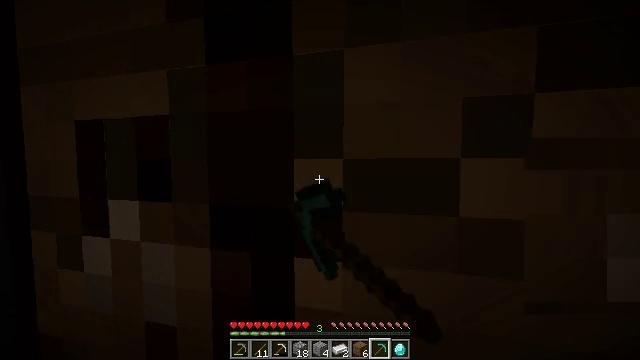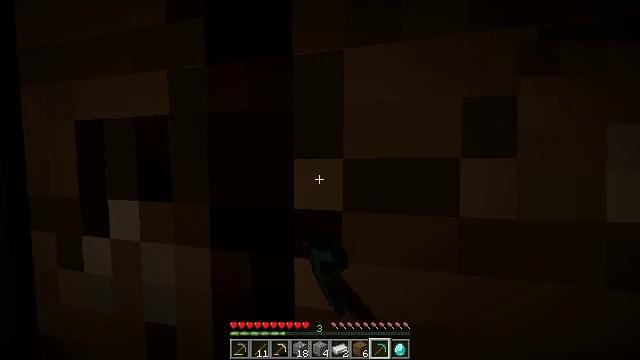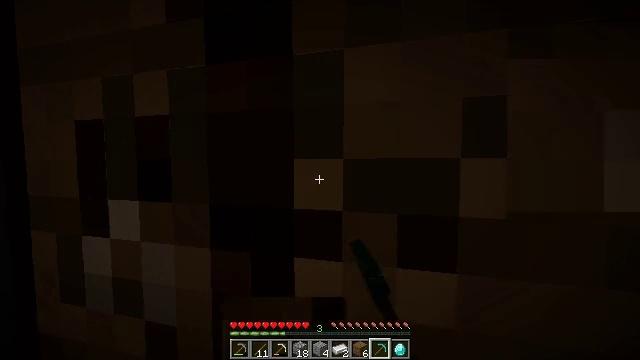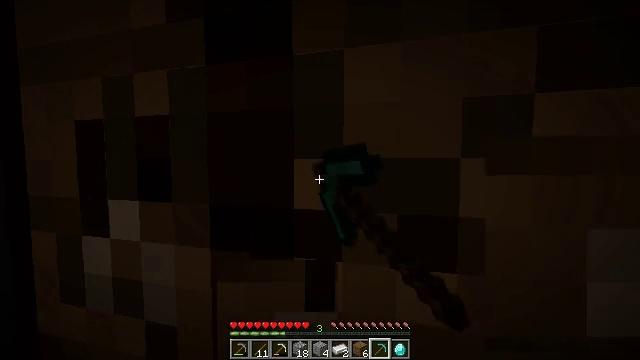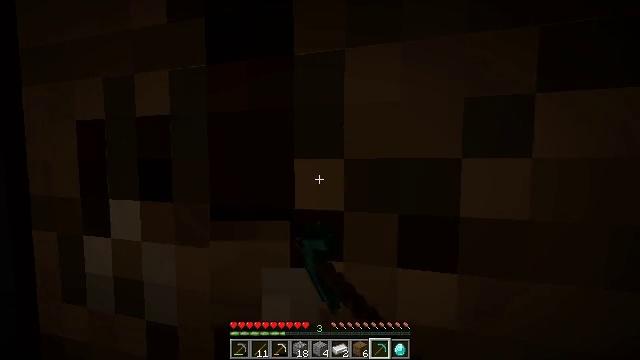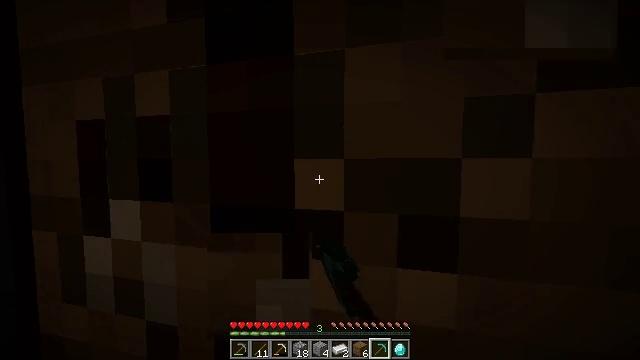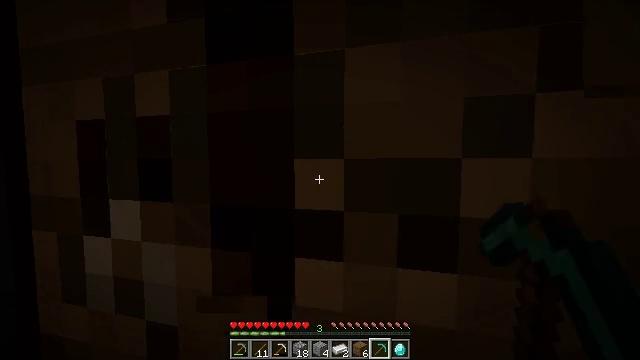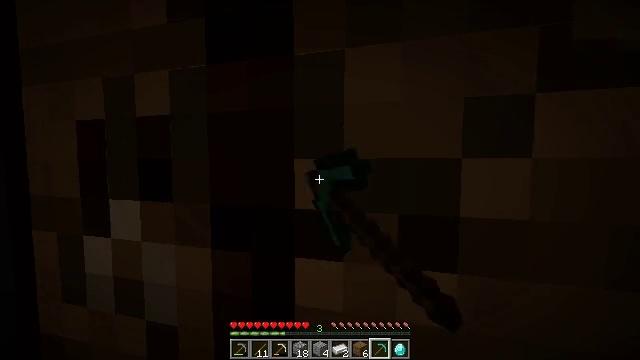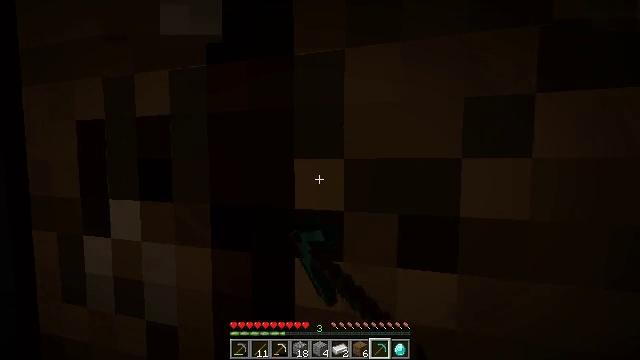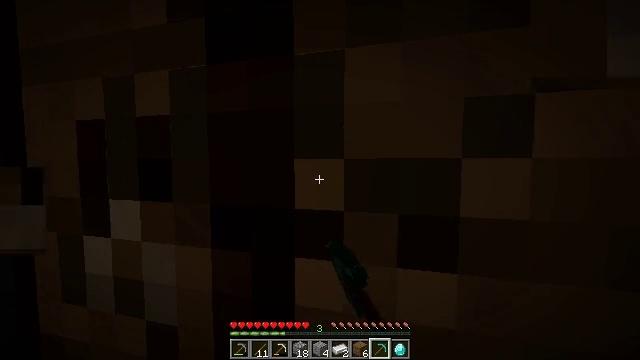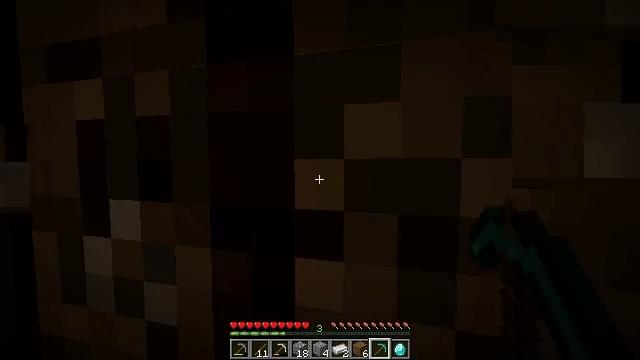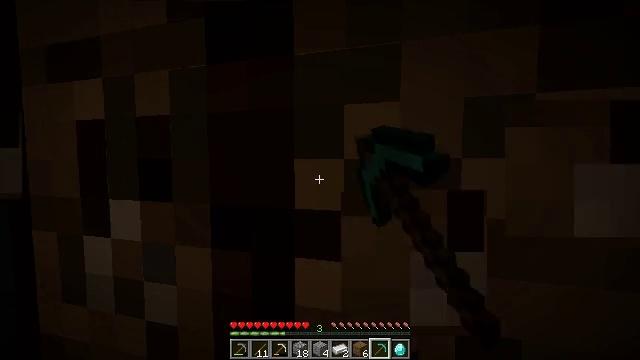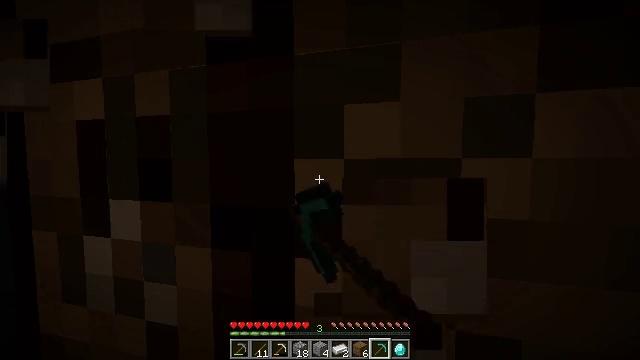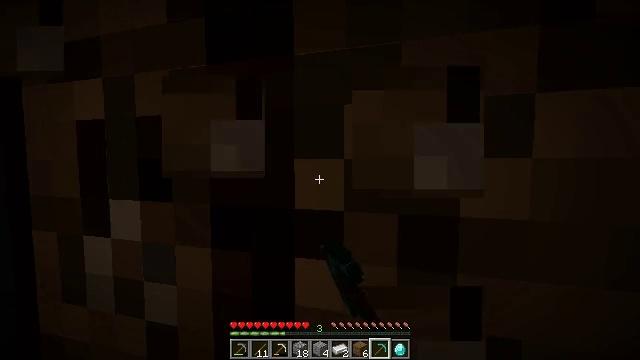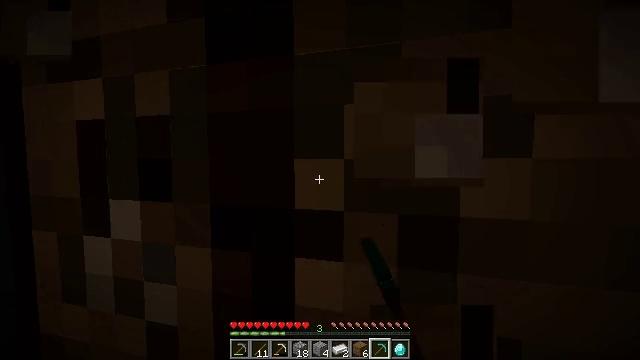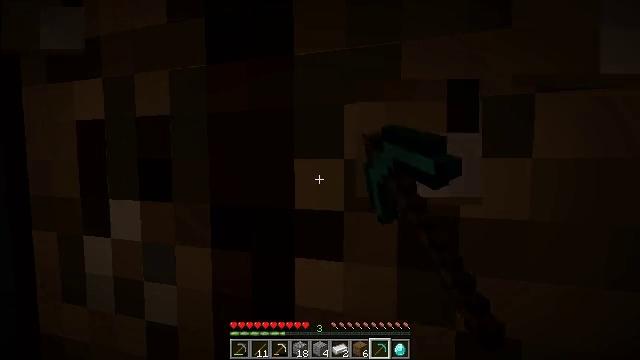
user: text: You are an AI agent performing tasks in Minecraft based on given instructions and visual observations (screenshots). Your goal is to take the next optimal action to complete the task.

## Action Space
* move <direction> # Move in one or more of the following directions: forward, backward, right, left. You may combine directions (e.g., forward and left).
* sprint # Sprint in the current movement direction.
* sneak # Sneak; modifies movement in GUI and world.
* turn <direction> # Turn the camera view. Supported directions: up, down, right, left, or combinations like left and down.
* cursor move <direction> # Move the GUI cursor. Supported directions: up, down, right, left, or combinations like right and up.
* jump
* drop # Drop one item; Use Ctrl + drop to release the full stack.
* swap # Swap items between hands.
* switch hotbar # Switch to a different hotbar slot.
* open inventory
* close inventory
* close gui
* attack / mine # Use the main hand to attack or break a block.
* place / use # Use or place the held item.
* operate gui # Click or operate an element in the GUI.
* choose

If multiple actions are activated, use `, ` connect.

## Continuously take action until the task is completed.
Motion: motion action
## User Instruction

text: Recycle the crafting table.
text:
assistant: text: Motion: attack / mine
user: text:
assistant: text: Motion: attack / mine
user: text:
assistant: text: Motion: attack / mine
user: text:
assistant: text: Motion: attack / mine
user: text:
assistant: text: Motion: attack / mine
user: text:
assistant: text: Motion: attack / mine
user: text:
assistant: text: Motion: attack / mine
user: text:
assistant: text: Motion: attack / mine
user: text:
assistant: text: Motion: attack / mine
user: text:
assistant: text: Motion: attack / mine
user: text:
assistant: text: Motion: attack / mine
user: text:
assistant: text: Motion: attack / mine
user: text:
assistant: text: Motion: attack / mine
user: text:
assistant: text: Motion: attack / mine
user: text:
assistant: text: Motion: attack / mine
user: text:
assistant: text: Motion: attack / mine
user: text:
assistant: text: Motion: attack / mine
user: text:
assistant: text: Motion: attack / mine
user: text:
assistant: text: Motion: attack / mine
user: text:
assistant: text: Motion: attack / mine
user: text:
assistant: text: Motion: attack / mine
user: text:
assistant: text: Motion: attack / mine
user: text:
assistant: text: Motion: attack / mine
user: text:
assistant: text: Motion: attack / mine
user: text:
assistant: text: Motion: attack / mine
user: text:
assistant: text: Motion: attack / mine
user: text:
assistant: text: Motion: attack / mine
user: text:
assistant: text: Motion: attack / mine
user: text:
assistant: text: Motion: attack / mine
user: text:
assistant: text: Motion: attack / mine